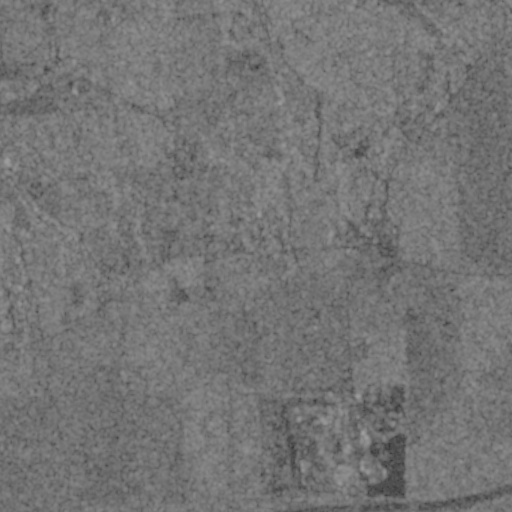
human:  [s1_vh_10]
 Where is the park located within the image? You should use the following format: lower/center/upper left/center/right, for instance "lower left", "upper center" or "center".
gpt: The park is located in the center of the image.
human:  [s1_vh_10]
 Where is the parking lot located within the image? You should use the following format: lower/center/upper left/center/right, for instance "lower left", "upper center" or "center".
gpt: The parking lot is located in the center of the image.
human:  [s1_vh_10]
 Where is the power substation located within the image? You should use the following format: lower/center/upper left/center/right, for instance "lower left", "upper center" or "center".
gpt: The power substation is located in the upper right of the image.
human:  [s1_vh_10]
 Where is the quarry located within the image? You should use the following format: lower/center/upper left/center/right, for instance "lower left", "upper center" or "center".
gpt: The quarry is located in the lower right of the image.
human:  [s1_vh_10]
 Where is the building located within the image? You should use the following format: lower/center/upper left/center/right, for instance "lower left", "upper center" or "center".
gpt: The building is located in the center of the image.
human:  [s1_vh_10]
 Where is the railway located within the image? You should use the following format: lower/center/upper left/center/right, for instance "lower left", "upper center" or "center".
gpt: The railway is located in the lower right of the image.
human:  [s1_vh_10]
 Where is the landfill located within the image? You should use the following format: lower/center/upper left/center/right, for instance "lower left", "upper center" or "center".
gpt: There is no landfill in the image.

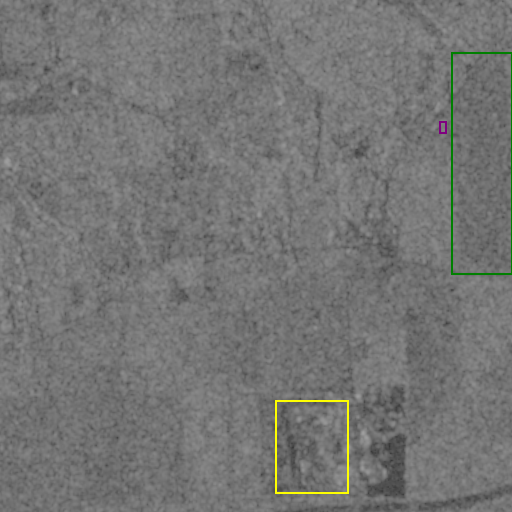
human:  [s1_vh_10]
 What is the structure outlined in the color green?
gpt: The structure outlined in green is a crop field.
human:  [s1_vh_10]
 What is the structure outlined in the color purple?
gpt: The structure outlined in purple is a power substation.
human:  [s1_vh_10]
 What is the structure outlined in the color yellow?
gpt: The structure outlined in yellow is a quarry.
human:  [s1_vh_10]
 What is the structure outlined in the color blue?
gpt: There is no blue outline.